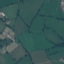
Land use / land cover class: Pasture